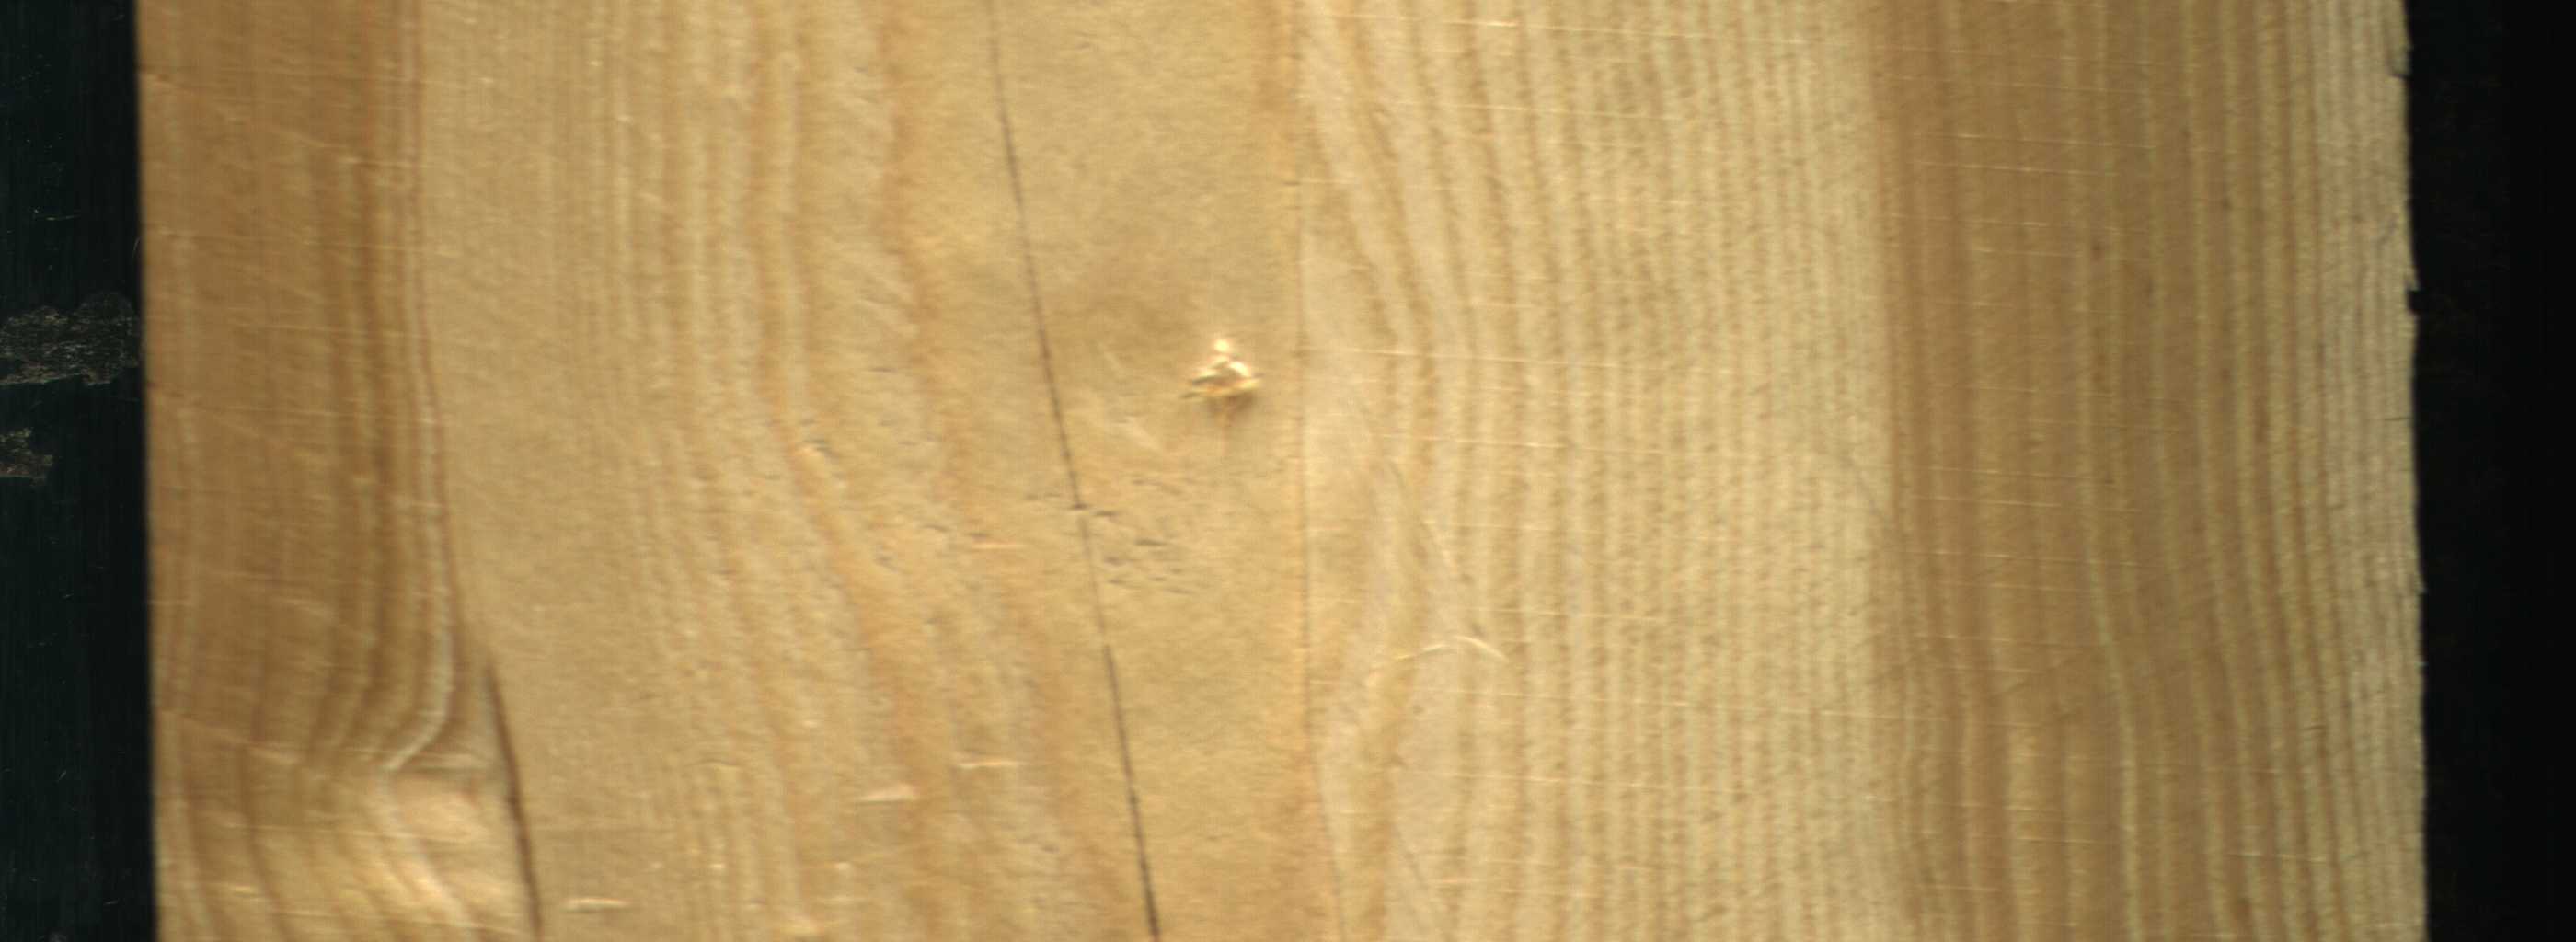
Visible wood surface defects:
resin
Crack